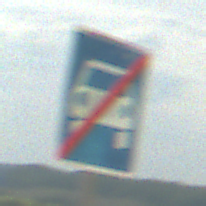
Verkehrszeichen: EndeKraftfahrstrasse
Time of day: MorningAfternoon
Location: Outdoor (Beach)
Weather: PartlyCloudy
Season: NotSpecified
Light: Natural